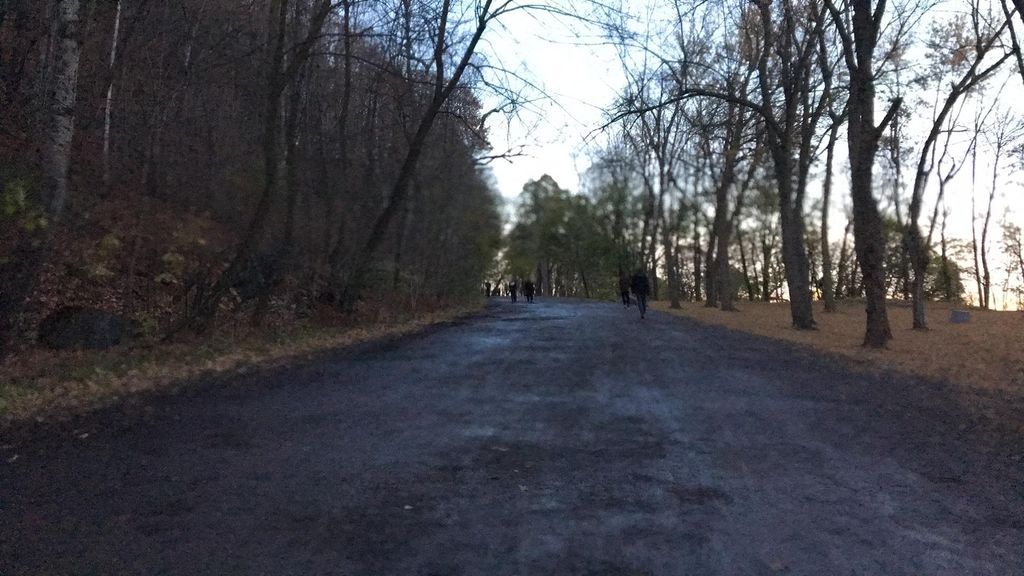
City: montreal